Aerial crown-view tile of a tropical tree (Barro Colorado Island, Panama), acquired 20240611:
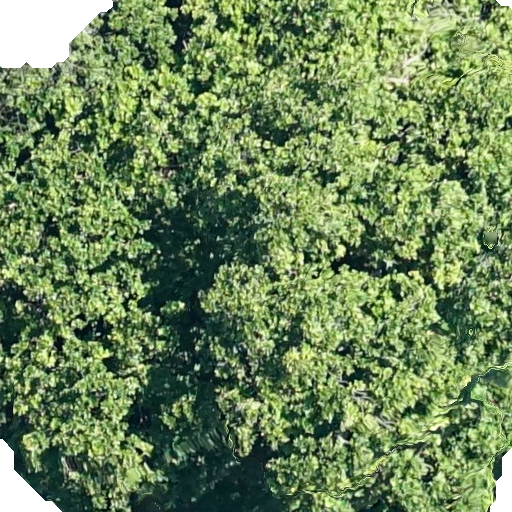
Species: Anacardium excelsum
GBIF accepted scientific name: Anacardium excelsum
Crown area: 575.34 m²